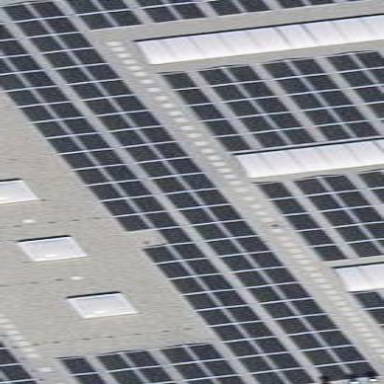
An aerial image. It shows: Solar power generator.